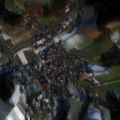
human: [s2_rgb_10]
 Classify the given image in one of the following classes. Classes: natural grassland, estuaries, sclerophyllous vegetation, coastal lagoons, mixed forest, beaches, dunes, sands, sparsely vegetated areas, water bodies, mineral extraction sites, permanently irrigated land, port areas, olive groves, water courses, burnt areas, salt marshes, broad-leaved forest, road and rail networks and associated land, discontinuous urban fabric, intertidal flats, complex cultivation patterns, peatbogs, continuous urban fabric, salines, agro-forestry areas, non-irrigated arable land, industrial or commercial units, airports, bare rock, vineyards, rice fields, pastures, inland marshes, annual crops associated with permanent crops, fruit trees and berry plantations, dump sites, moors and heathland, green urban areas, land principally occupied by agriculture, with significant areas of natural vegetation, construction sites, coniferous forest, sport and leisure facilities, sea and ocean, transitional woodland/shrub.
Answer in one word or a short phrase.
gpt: discontinuous urban fabric, pastures, complex cultivation patterns, land principally occupied by agriculture, with significant areas of natural vegetation, mixed forest